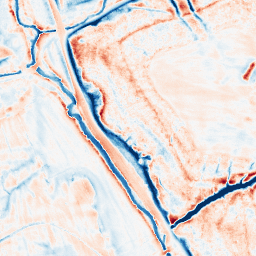
Category: edge_preserving
Decomposition family: anisotropic_diffusion
Decomposition parameters: iterations: 50
kappa: 100
gamma: 0.2
Upsampling method: quartic
Upsampling parameters: scale: 8
Upsampling scale: 8